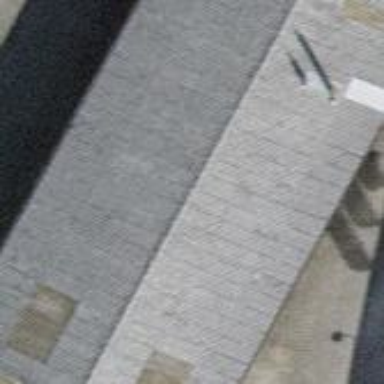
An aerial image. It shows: Building with pitched roof.